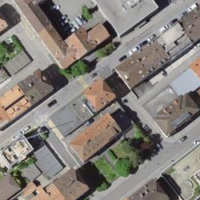
EUNIS habitat code: 54
Species observed at this site:
Antirrhinum majus
Columba livia
Cymbalaria muralis
Apis mellifera